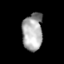
Tissue: skin
Cell type: Others
Senescence score: 0.6825
Nuclear area (px): 743
Mean DAPI intensity: 168.828